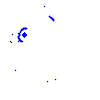
Particle: electron